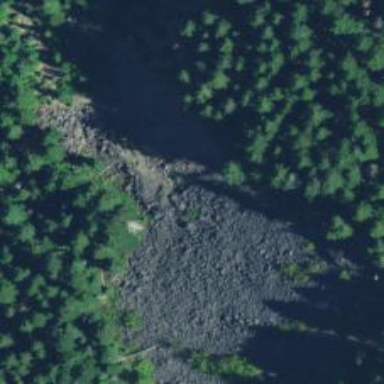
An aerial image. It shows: Natural scree.